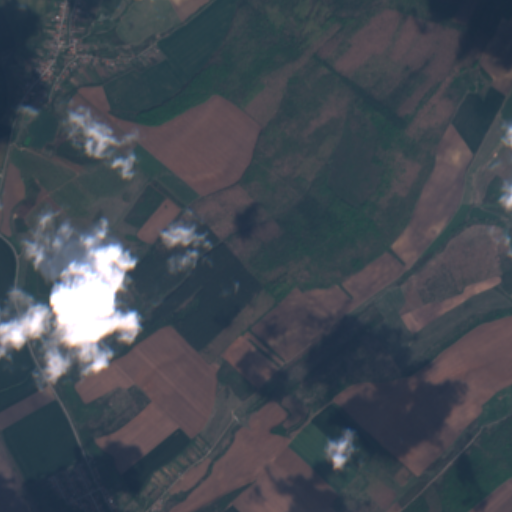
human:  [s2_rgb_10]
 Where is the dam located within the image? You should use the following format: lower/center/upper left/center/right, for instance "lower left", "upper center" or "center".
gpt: The dam is located in the lower center of the image.
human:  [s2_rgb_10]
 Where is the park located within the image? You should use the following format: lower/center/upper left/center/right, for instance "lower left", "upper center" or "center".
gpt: The park is located in the upper left of the image.
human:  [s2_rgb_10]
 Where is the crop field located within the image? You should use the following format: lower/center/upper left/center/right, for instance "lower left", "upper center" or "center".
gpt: There is no crop field in the image.